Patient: sex F, age 58
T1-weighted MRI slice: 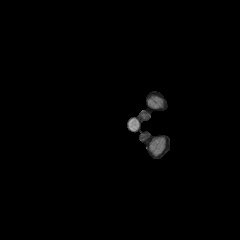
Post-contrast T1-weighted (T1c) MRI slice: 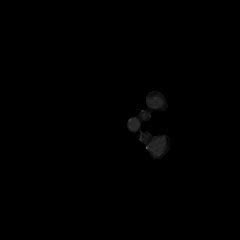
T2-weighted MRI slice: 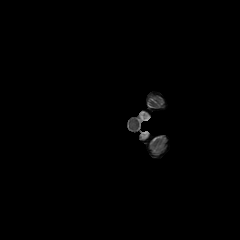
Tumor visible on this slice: no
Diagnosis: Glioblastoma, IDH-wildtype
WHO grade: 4